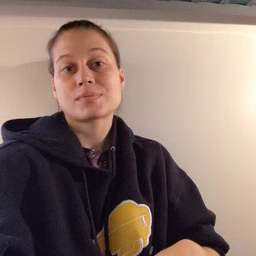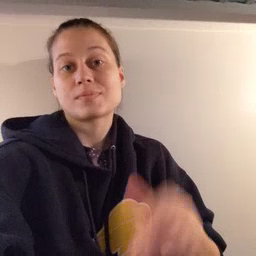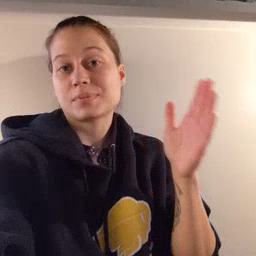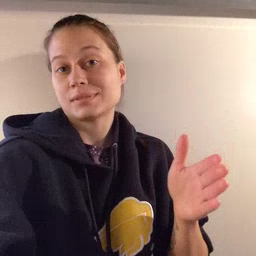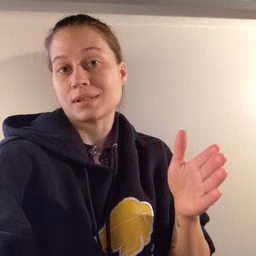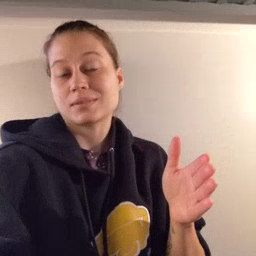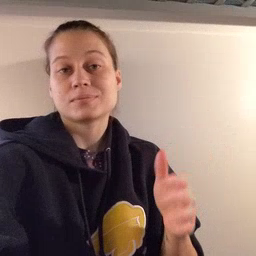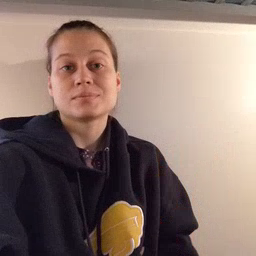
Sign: beside